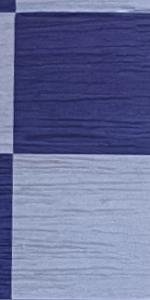
Label: Empty